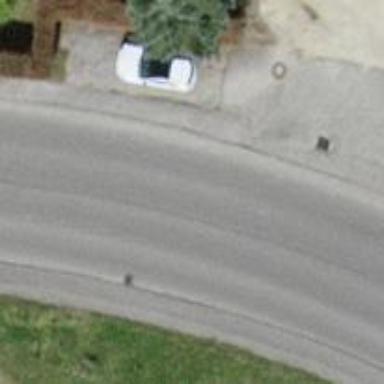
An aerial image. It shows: Secondary road with asphalt surface.